Question: I'm trying to create a small "Menubar-Widget". So it's not really a widget, but it's a Cocoa-Application, which has no icon in the dock but an icon in the menu- or statusbar.
You can fire a NSTimer by clicking a button, and then it should show a countdown. But it doesn't...
'''
- (void)update {
NSTimeInterval interval = [endDate timeIntervalSinceNow];
int _seconds = (int)interval%60;
int _minutes = (((int)interval-_seconds)/60)%60;
int _hours = ((int)interval-_seconds-_minutes*60)%3600;
timeLeft.stringValue = [NSString stringWithFormat:@"%i:%i:%i",_hours,_minutes,_seconds];
NSLog(@"%i:%i:%i",_hours,_minutes,_seconds);
}
'''
So what happen exactly?
When I fire the timer, the interface won't update the timeLeft Label. NSLog() won't work too. But if I close the box, the NSLog says me the correct time and if I open the box again, it's showing me the right thing. But it won't update anymore 'til I close the box again.

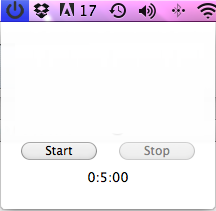
Answer: I replaced the relative time with an absolute time (e.g. 2:45 pm)... Interface is still not updating, but it's ok.